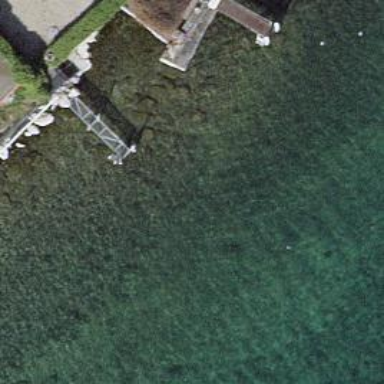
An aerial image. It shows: Man-made pier.